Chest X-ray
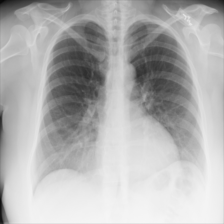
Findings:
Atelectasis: negative
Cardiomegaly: negative
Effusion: negative
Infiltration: negative
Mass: negative
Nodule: negative
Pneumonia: negative
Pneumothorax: negative
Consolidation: negative
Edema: negative
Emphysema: negative
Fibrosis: negative
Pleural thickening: negative
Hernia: negative